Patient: sex M, age 44
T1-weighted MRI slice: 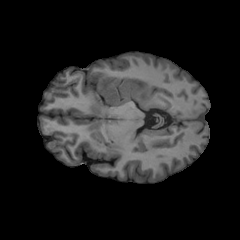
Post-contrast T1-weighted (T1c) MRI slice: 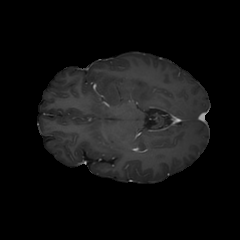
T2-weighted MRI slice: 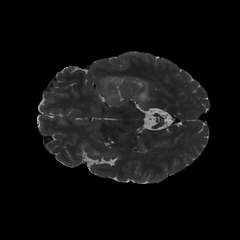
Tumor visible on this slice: yes
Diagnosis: Glioblastoma, IDH-wildtype
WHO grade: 4